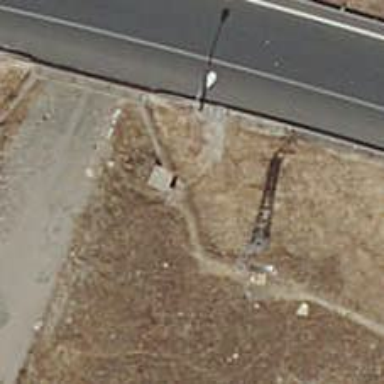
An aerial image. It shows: Power pole.